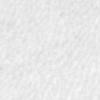
Label: no_change